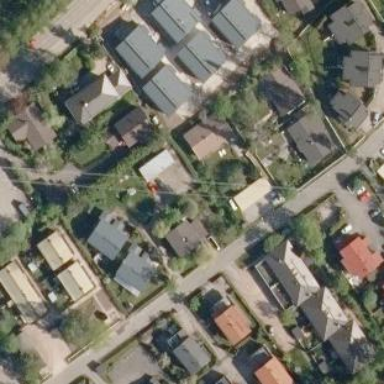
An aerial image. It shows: Residential garden area classified as leisure land.